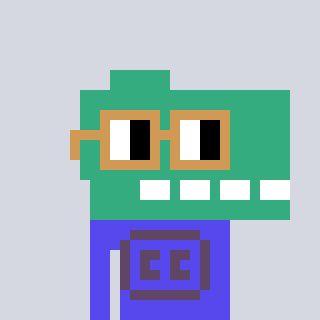
a pixel art character with square brown glasses, a dino-shaped head and a computerblue-colored body on a cool background